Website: macys
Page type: delivery-shipping
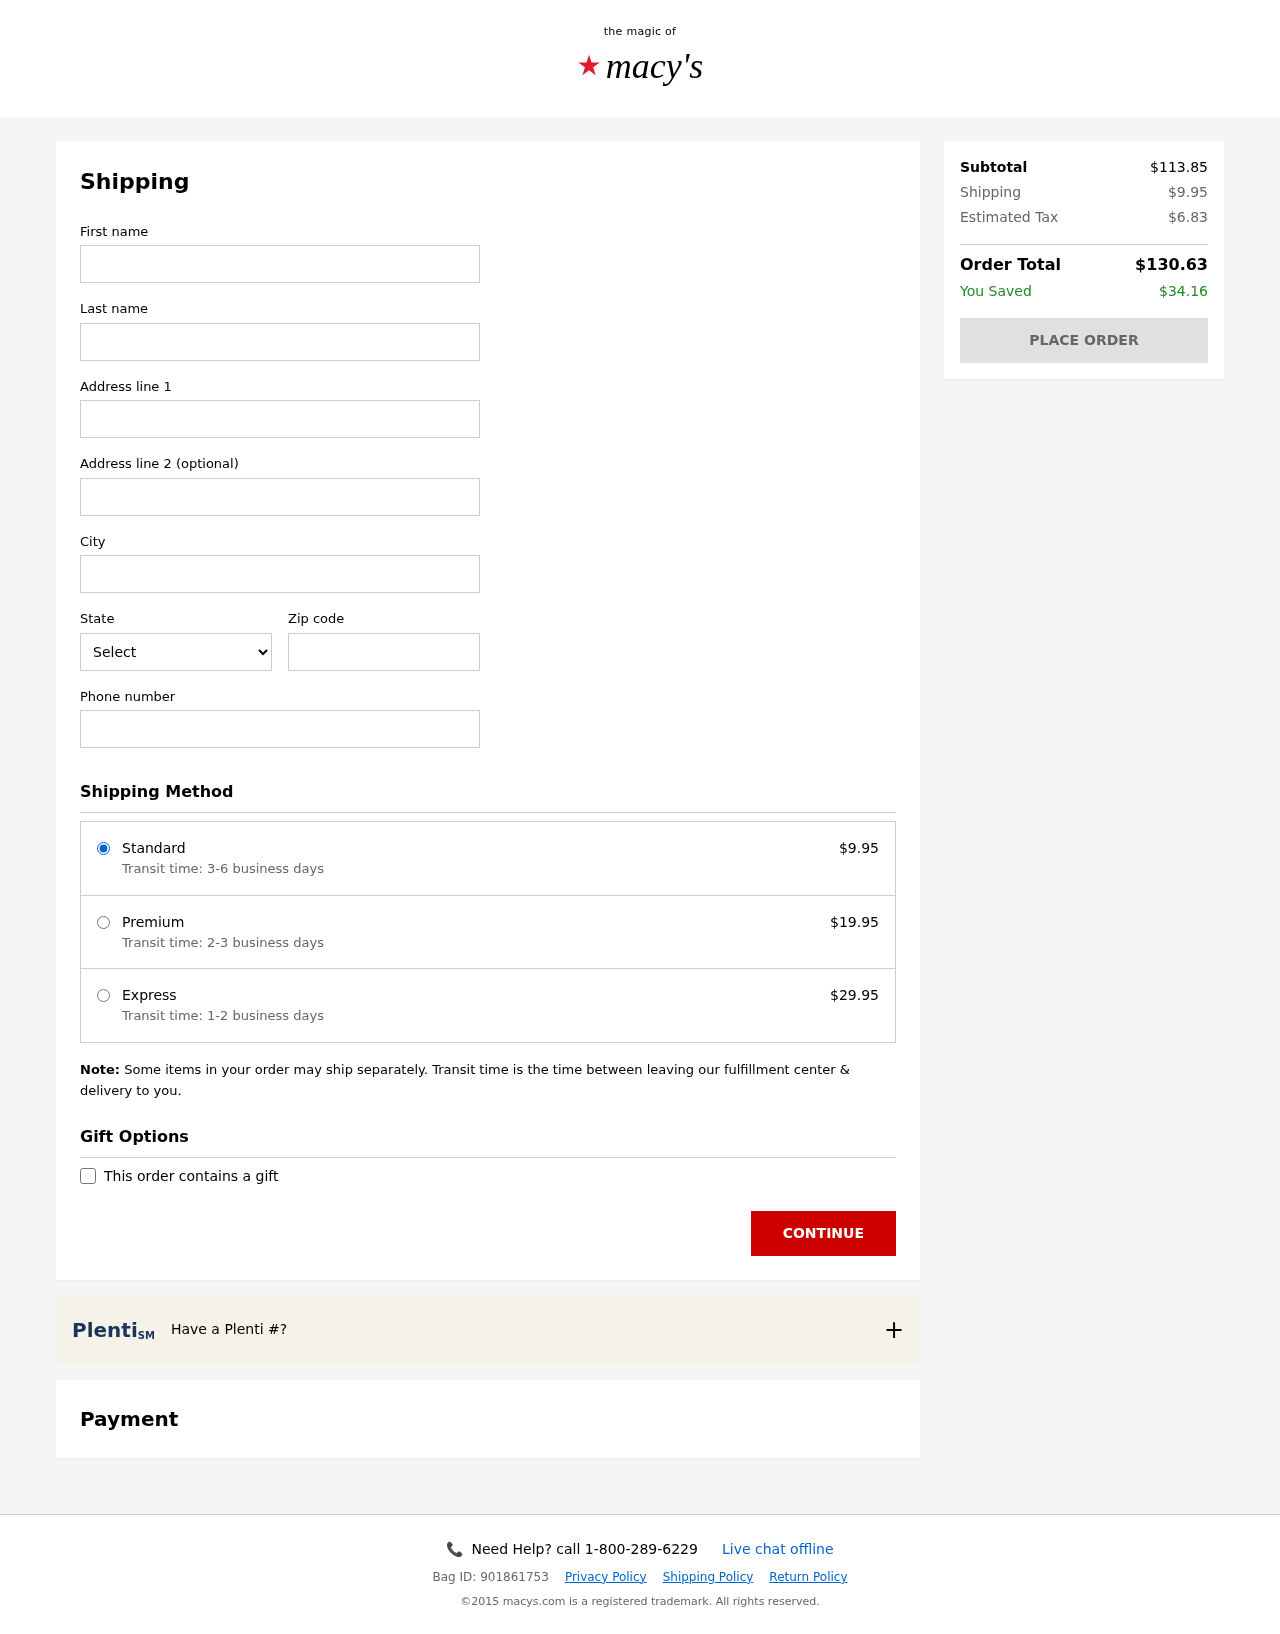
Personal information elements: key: PII_CITY
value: Serranoport
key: PII_FIRSTNAME
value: Susan
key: PII_LASTNAME
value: Michael
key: PII_PHONE
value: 7116507774
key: PII_POSTCODE
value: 11032
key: PII_STATE_ABBR
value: KS
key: PII_STREET
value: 130 Samantha Viaduct Apt. 400
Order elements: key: ORDER_SHIPPING_COST
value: $9.95
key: ORDER_SHIPPING_PREMIUM
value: $19.95
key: ORDER_SHIPPING_EXPRESS
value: $29.95
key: ORDER_SUBTOTAL
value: $113.85
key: ORDER_TAX
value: $6.83
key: ORDER_TOTAL
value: $130.63
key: ORDER_SAVINGS
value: $34.16